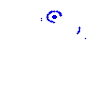
Particle: electron